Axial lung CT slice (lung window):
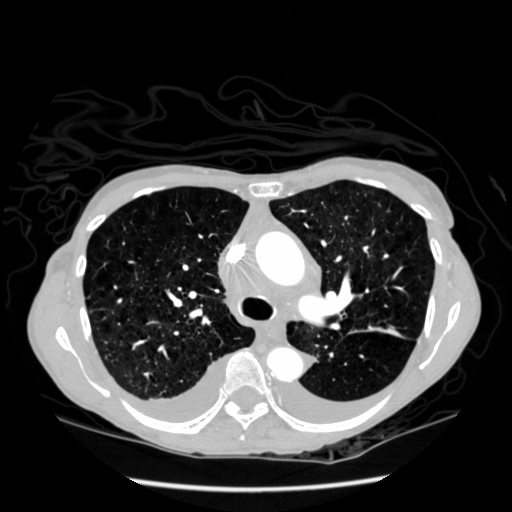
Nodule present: no